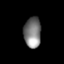
Tissue: skin
Cell type: Epithelial cells
Senescence score: 0.8749
Nuclear area (px): 517
Mean DAPI intensity: 123.884